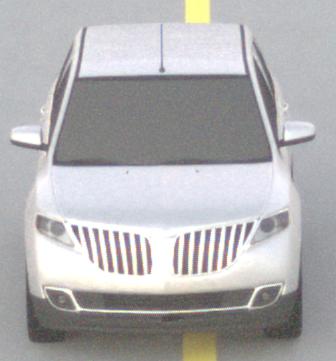
Make: Lincoln
Model: MKX
Detailed model: Gen. 1 CD3
Model produced from: 2010
Model produced until: 2015
Doors: 5
Color: white
Road condition: dry road
Daytime: sunrise or sunset
Contrast: low contrast